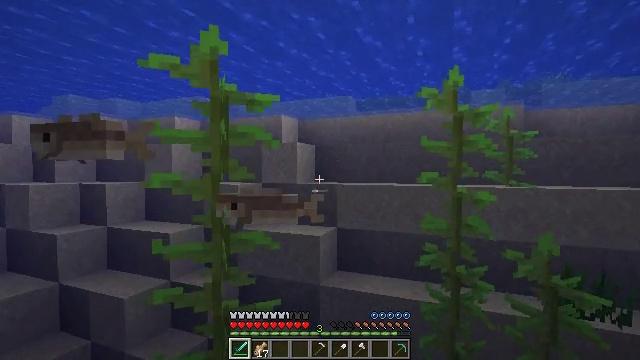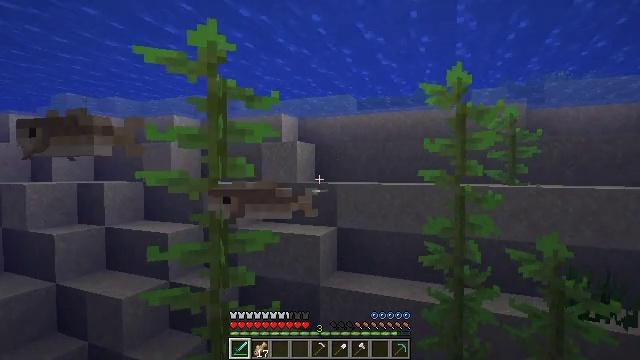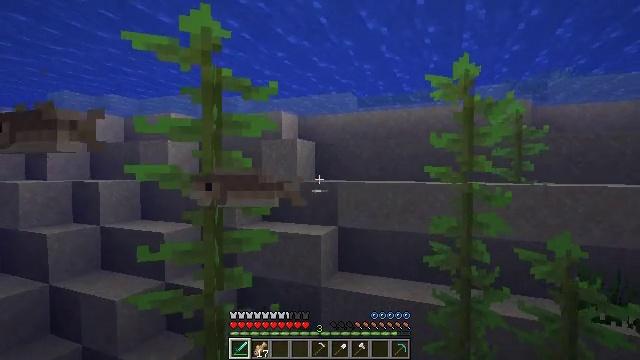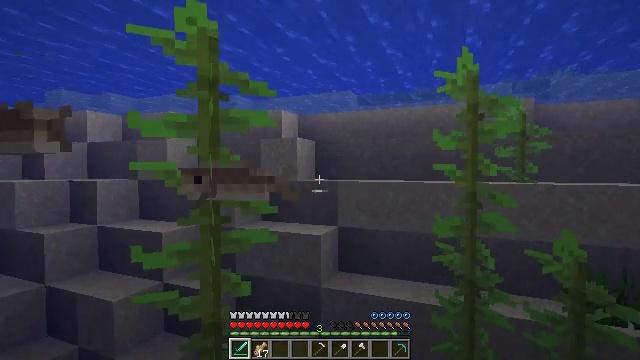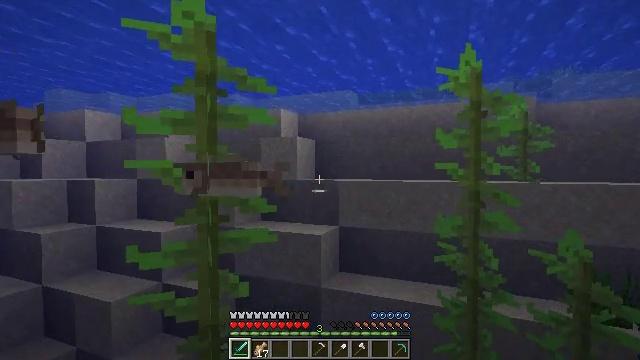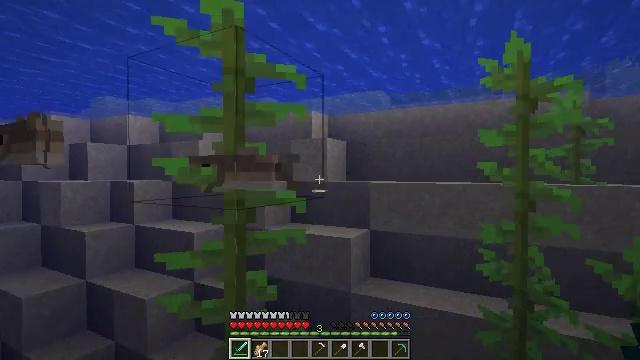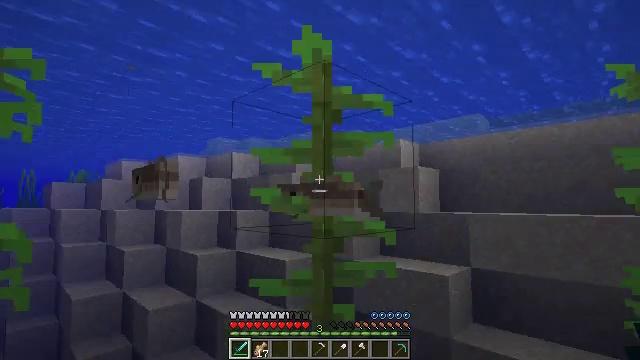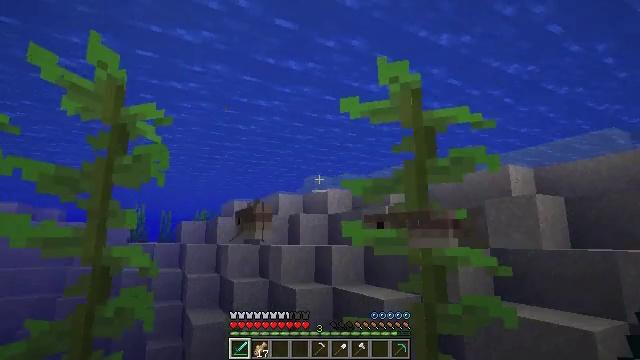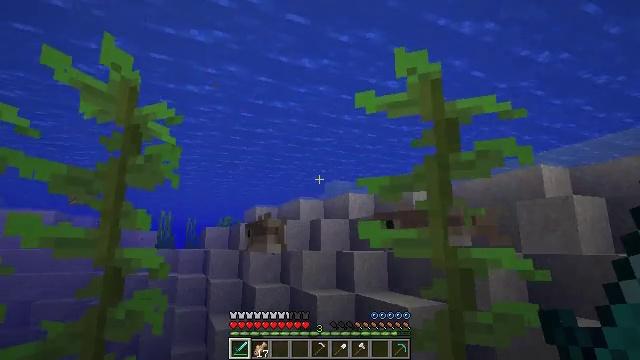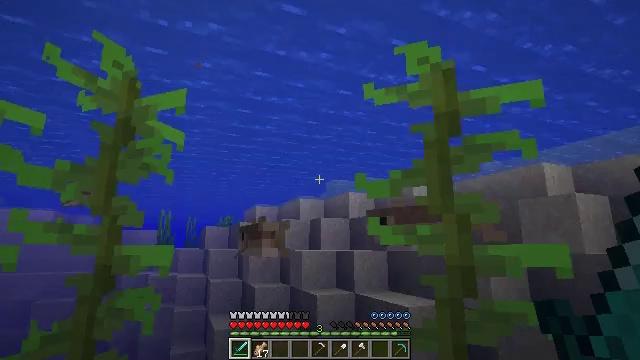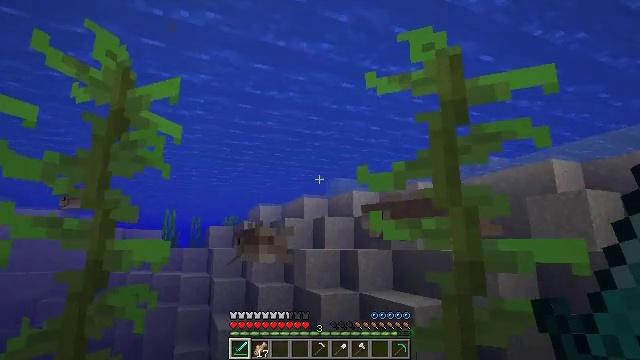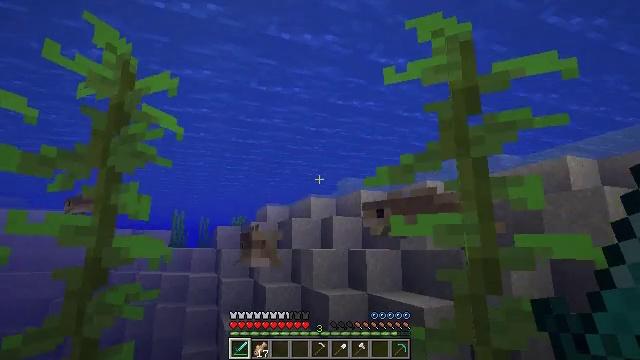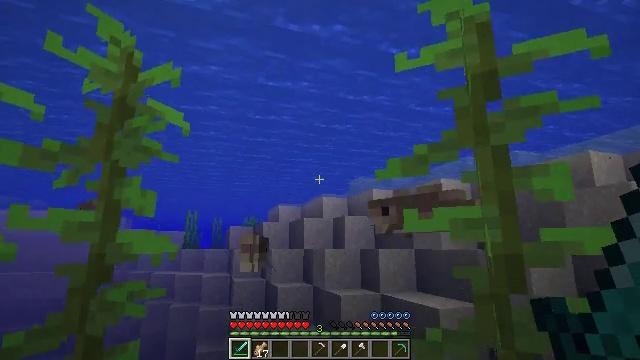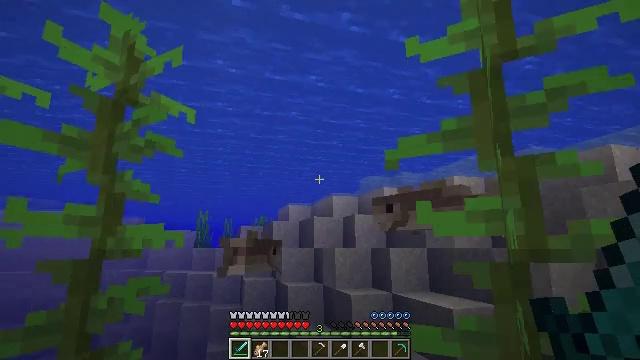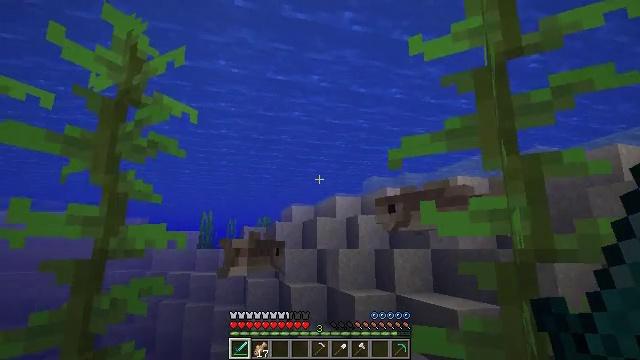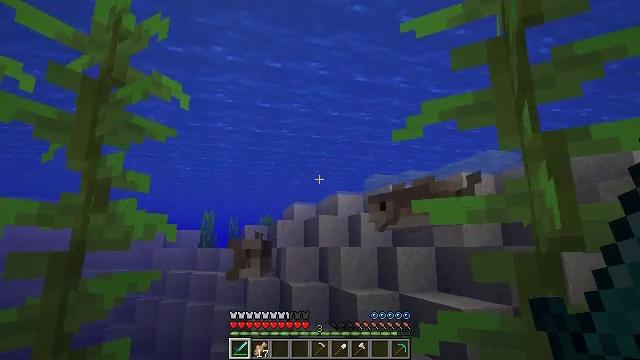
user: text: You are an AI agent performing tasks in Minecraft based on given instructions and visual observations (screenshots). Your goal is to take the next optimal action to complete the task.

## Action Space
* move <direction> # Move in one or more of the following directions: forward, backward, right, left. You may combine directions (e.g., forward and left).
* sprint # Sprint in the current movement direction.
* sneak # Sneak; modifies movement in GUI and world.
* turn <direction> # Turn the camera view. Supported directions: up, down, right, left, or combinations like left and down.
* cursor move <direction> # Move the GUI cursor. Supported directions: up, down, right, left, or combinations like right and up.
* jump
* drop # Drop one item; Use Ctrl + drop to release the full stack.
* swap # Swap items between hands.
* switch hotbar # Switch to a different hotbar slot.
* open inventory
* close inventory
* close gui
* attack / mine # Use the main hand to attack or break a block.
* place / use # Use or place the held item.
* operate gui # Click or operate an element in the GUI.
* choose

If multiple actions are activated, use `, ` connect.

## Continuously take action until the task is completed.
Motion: motion action
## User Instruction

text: Kill mobs in water.
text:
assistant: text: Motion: move forward
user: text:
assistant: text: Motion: move forward
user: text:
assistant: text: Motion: move forward
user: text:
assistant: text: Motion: move forward
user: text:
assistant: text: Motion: move forward, turn left
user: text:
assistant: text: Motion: move forward, turn left and up
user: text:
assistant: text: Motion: move forward, turn left and up
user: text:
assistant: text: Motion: move forward, turn left and up
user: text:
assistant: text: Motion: move forward
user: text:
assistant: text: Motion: move forward
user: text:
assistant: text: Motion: move forward, turn left
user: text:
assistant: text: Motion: move forward, turn left
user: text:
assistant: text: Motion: move forward, turn left
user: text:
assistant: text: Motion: move forward
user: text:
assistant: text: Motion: move forward
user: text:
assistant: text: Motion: move forward
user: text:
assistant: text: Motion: move forward
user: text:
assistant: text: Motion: move forward
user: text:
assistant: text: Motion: move forward
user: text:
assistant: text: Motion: move forward, turn down
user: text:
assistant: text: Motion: move forward, turn down
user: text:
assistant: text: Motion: move forward, turn down
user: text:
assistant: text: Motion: move forward
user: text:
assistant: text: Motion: move forward, turn right
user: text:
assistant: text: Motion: move forward, turn right, attack / mine
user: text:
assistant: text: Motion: move forward, attack / mine
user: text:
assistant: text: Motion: move forward, attack / mine
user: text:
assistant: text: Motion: move forward
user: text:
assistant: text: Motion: move forward
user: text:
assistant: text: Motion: move forward